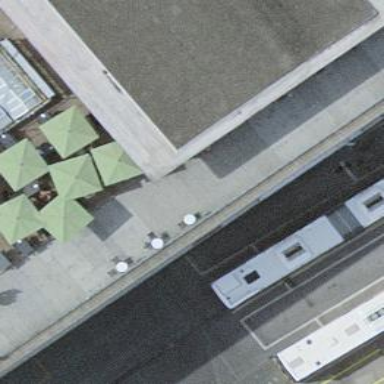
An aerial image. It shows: Surveillance system is in place.